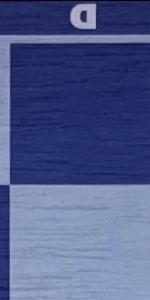
Label: Empty